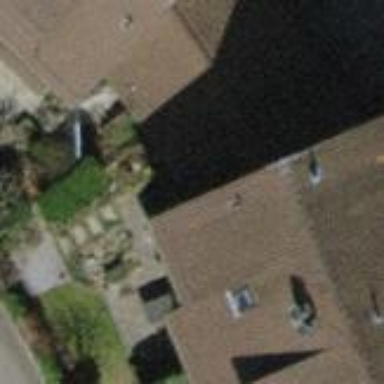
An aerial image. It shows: Building with tile roof.